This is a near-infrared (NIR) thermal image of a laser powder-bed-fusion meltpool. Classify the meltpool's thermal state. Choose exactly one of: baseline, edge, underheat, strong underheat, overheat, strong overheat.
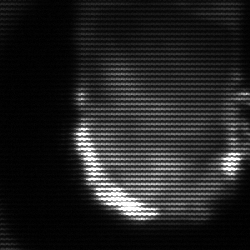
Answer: baseline